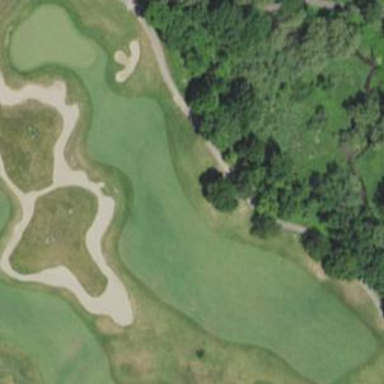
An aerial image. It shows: Golf fairway surrounded by grass.